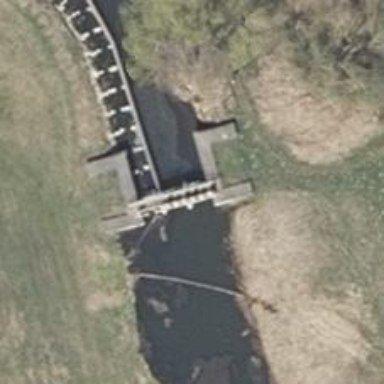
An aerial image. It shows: Weir in waterway.